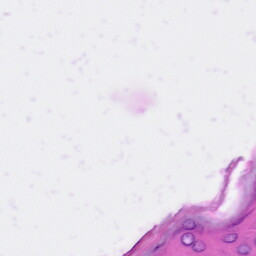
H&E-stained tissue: Skin